Interaction volume radius: 5 \u00c5
Interaction volume height: 15 \u00c5
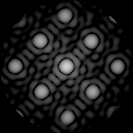
Disorder parameter: 0.05626